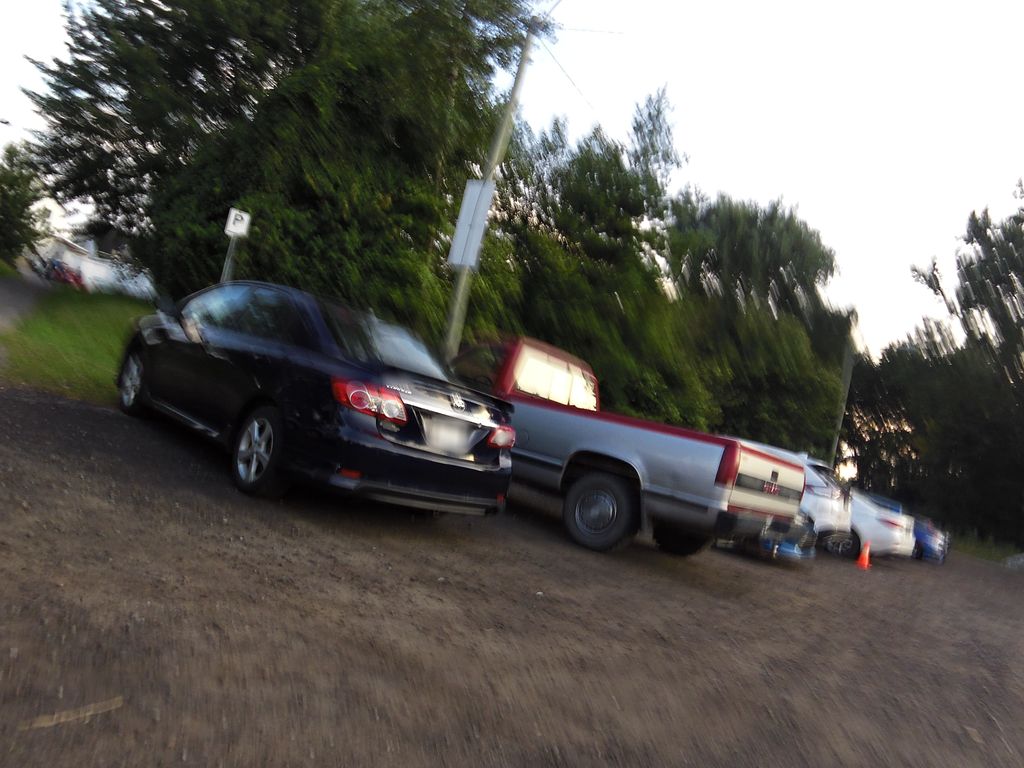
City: ottawa-gatineau